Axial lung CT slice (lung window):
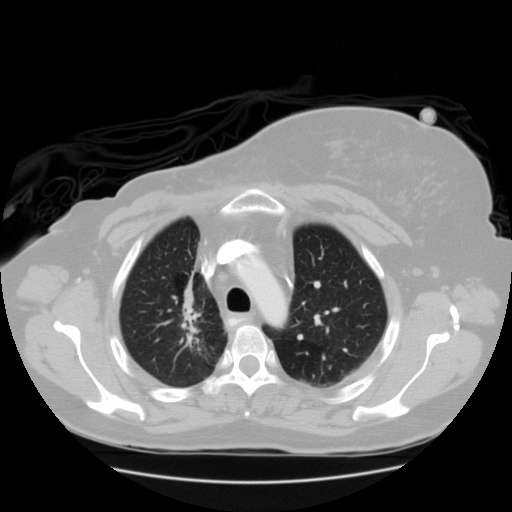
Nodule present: no